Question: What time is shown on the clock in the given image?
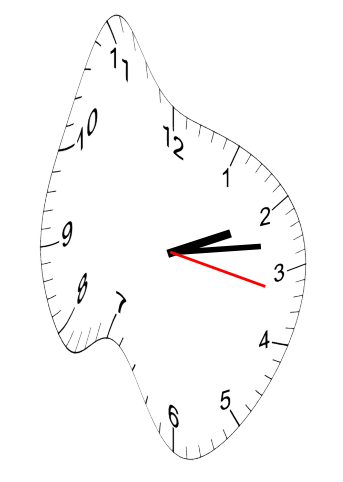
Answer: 02:13:17